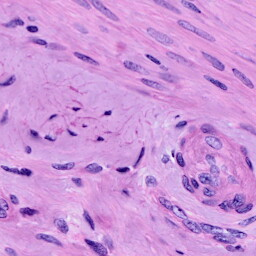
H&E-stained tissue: Cervix